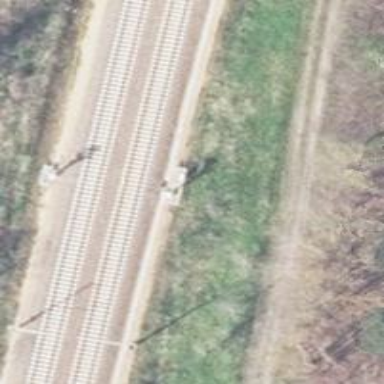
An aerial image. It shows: Railway signal.